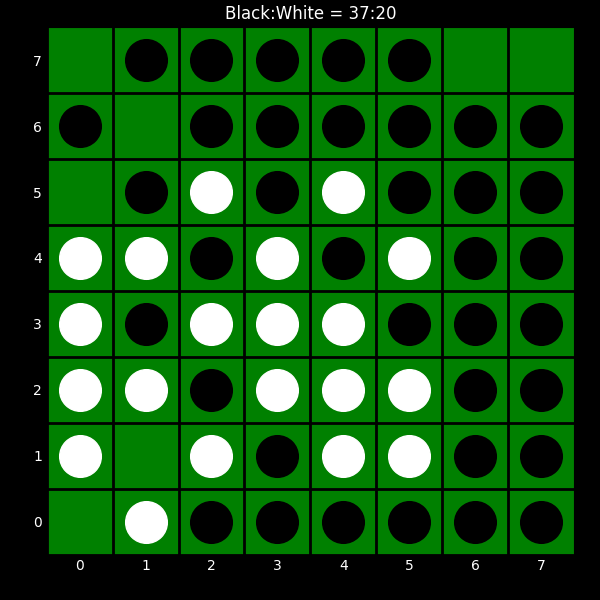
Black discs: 37
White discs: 20